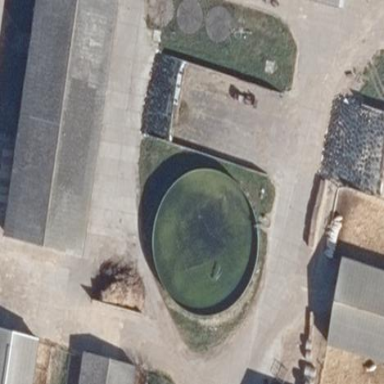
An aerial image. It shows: Building with storage tank.